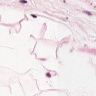
Metastatic tissue present: no